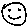
Label: smiley face